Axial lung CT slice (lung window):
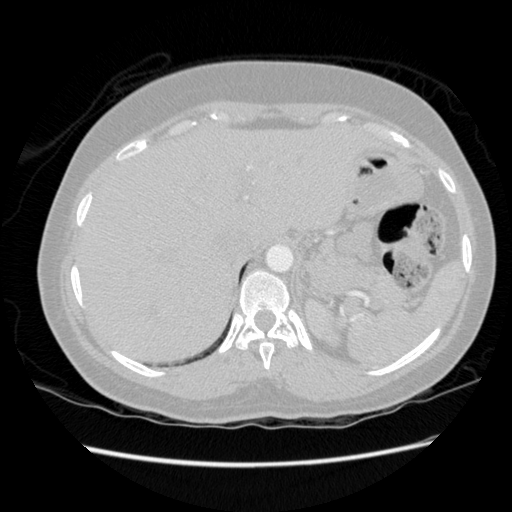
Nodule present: no